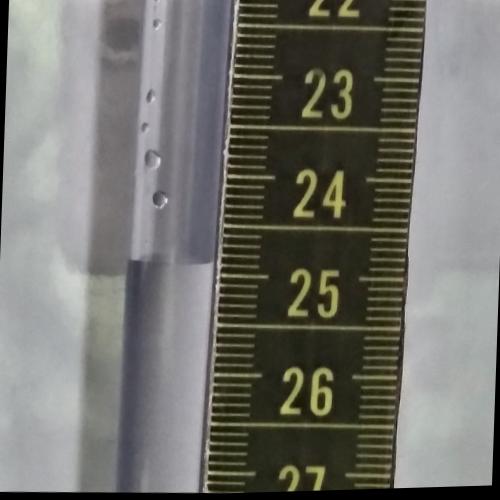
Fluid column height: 24.9 cm